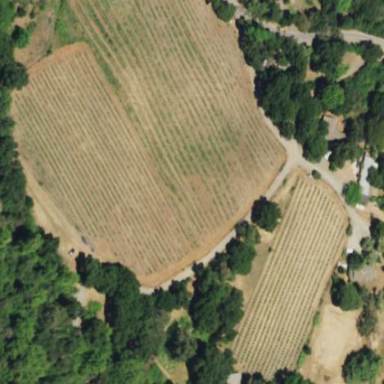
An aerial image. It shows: Unique farmland featuring vineyard where grapes are grown.